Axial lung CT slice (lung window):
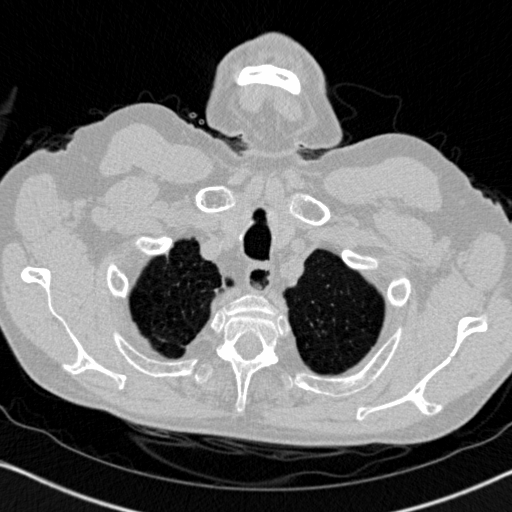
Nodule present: no